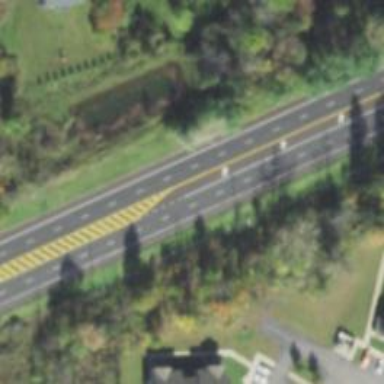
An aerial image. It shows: Trunk highway.